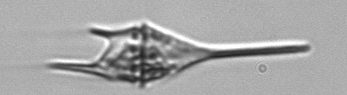
Label: Tripos_lineatus